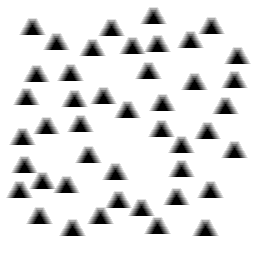
Squares: 0
Triangles: 44
Stars: 0
Total shapes: 44